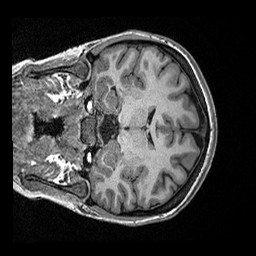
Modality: T1w
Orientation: coronal
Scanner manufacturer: ge
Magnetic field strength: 3 T
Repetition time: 2.349 s
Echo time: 0.002968 s